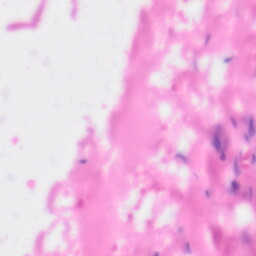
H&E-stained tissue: Kidney